Question: I am trying to create one method that will find all nodes from the paths from the root to each leaf in a binary search tree and store them in an array.
So far I have made a rediculous method that works fine if the right side of the root doesn't have more than one node that's parent to two nodes. It took me a long time to figure out what was wrong, but if my current method is to work I have to know the tree, and that's just stupid.
This is basically what I'm trying to do:

Output: '[[8, 3, 1],[8 ,3 ,6 ,4],[8, 3, 6, 7],[8, 10, 14, 13]]'
I want to avoid recursion and rather use stack. But I don't see how I can "control" which nodes to pop from the stack.. What if they have subtrees with subtrees.
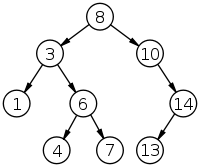
Answer: Something like this:
'''
function Explore(node, currentPath)
Add node to the currentPath
If node has any Children
If node has a left child
Explore(left child, currentPath)
if node has a right child
Explore(right child, currentPath)
Else
Node is a leaf node, report currentPath as a result.
Remove the last node from currentPath
end
'''